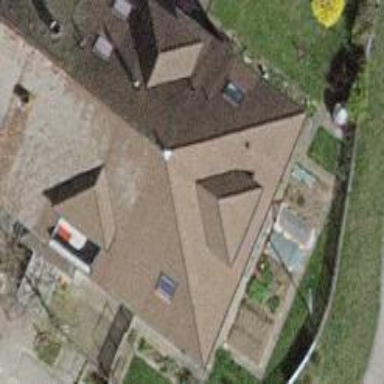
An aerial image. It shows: View of roof edge.